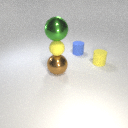
small yellow rubber sphere above large brown metal sphere